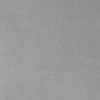
Label: dusty